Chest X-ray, PA view. Patient: 42 years old, sex F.
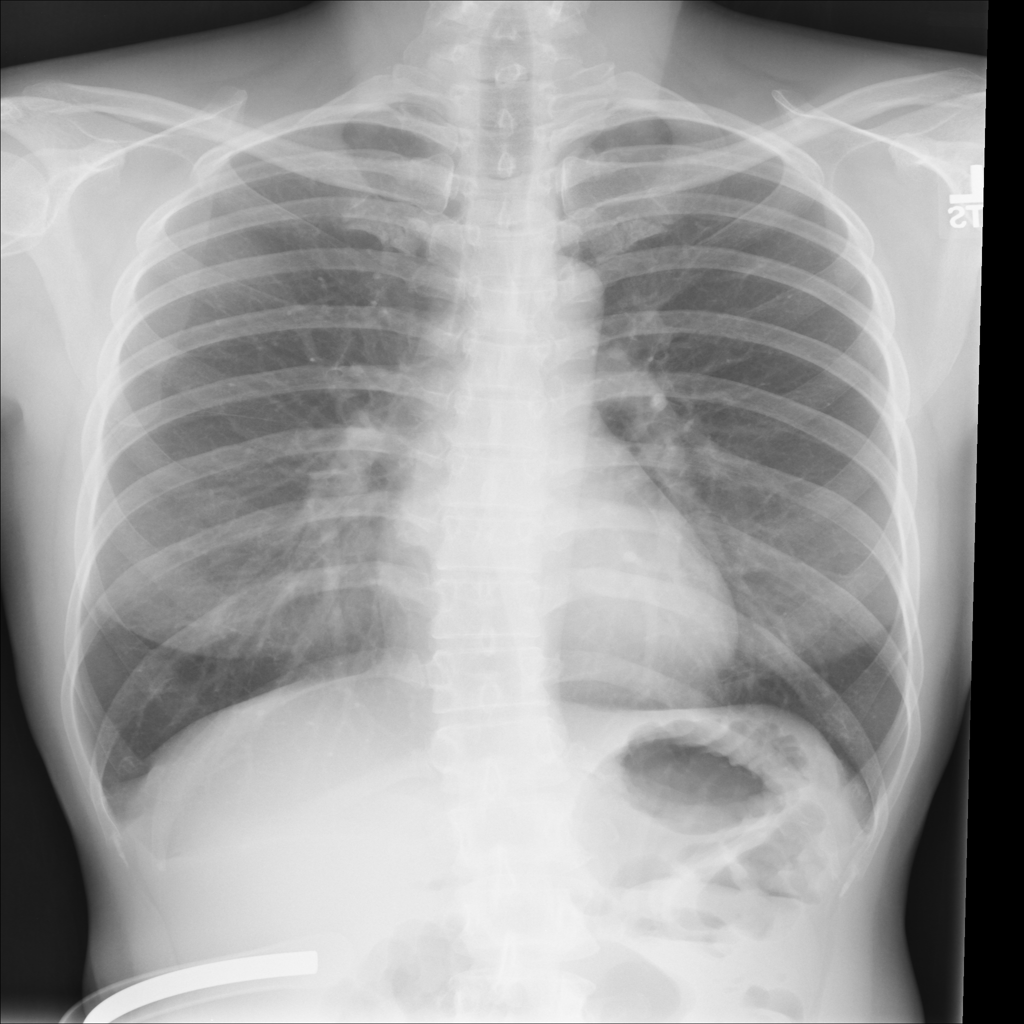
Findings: No Finding